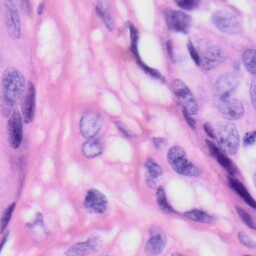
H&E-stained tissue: Skin